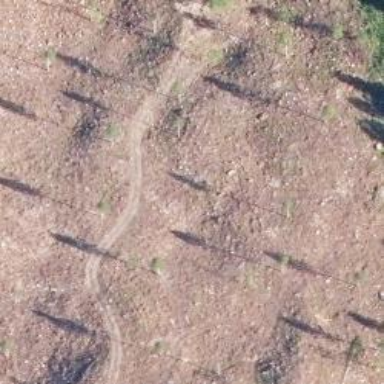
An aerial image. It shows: Path.